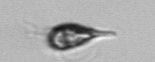
Label: Euglena